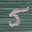
Label: 5